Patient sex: M
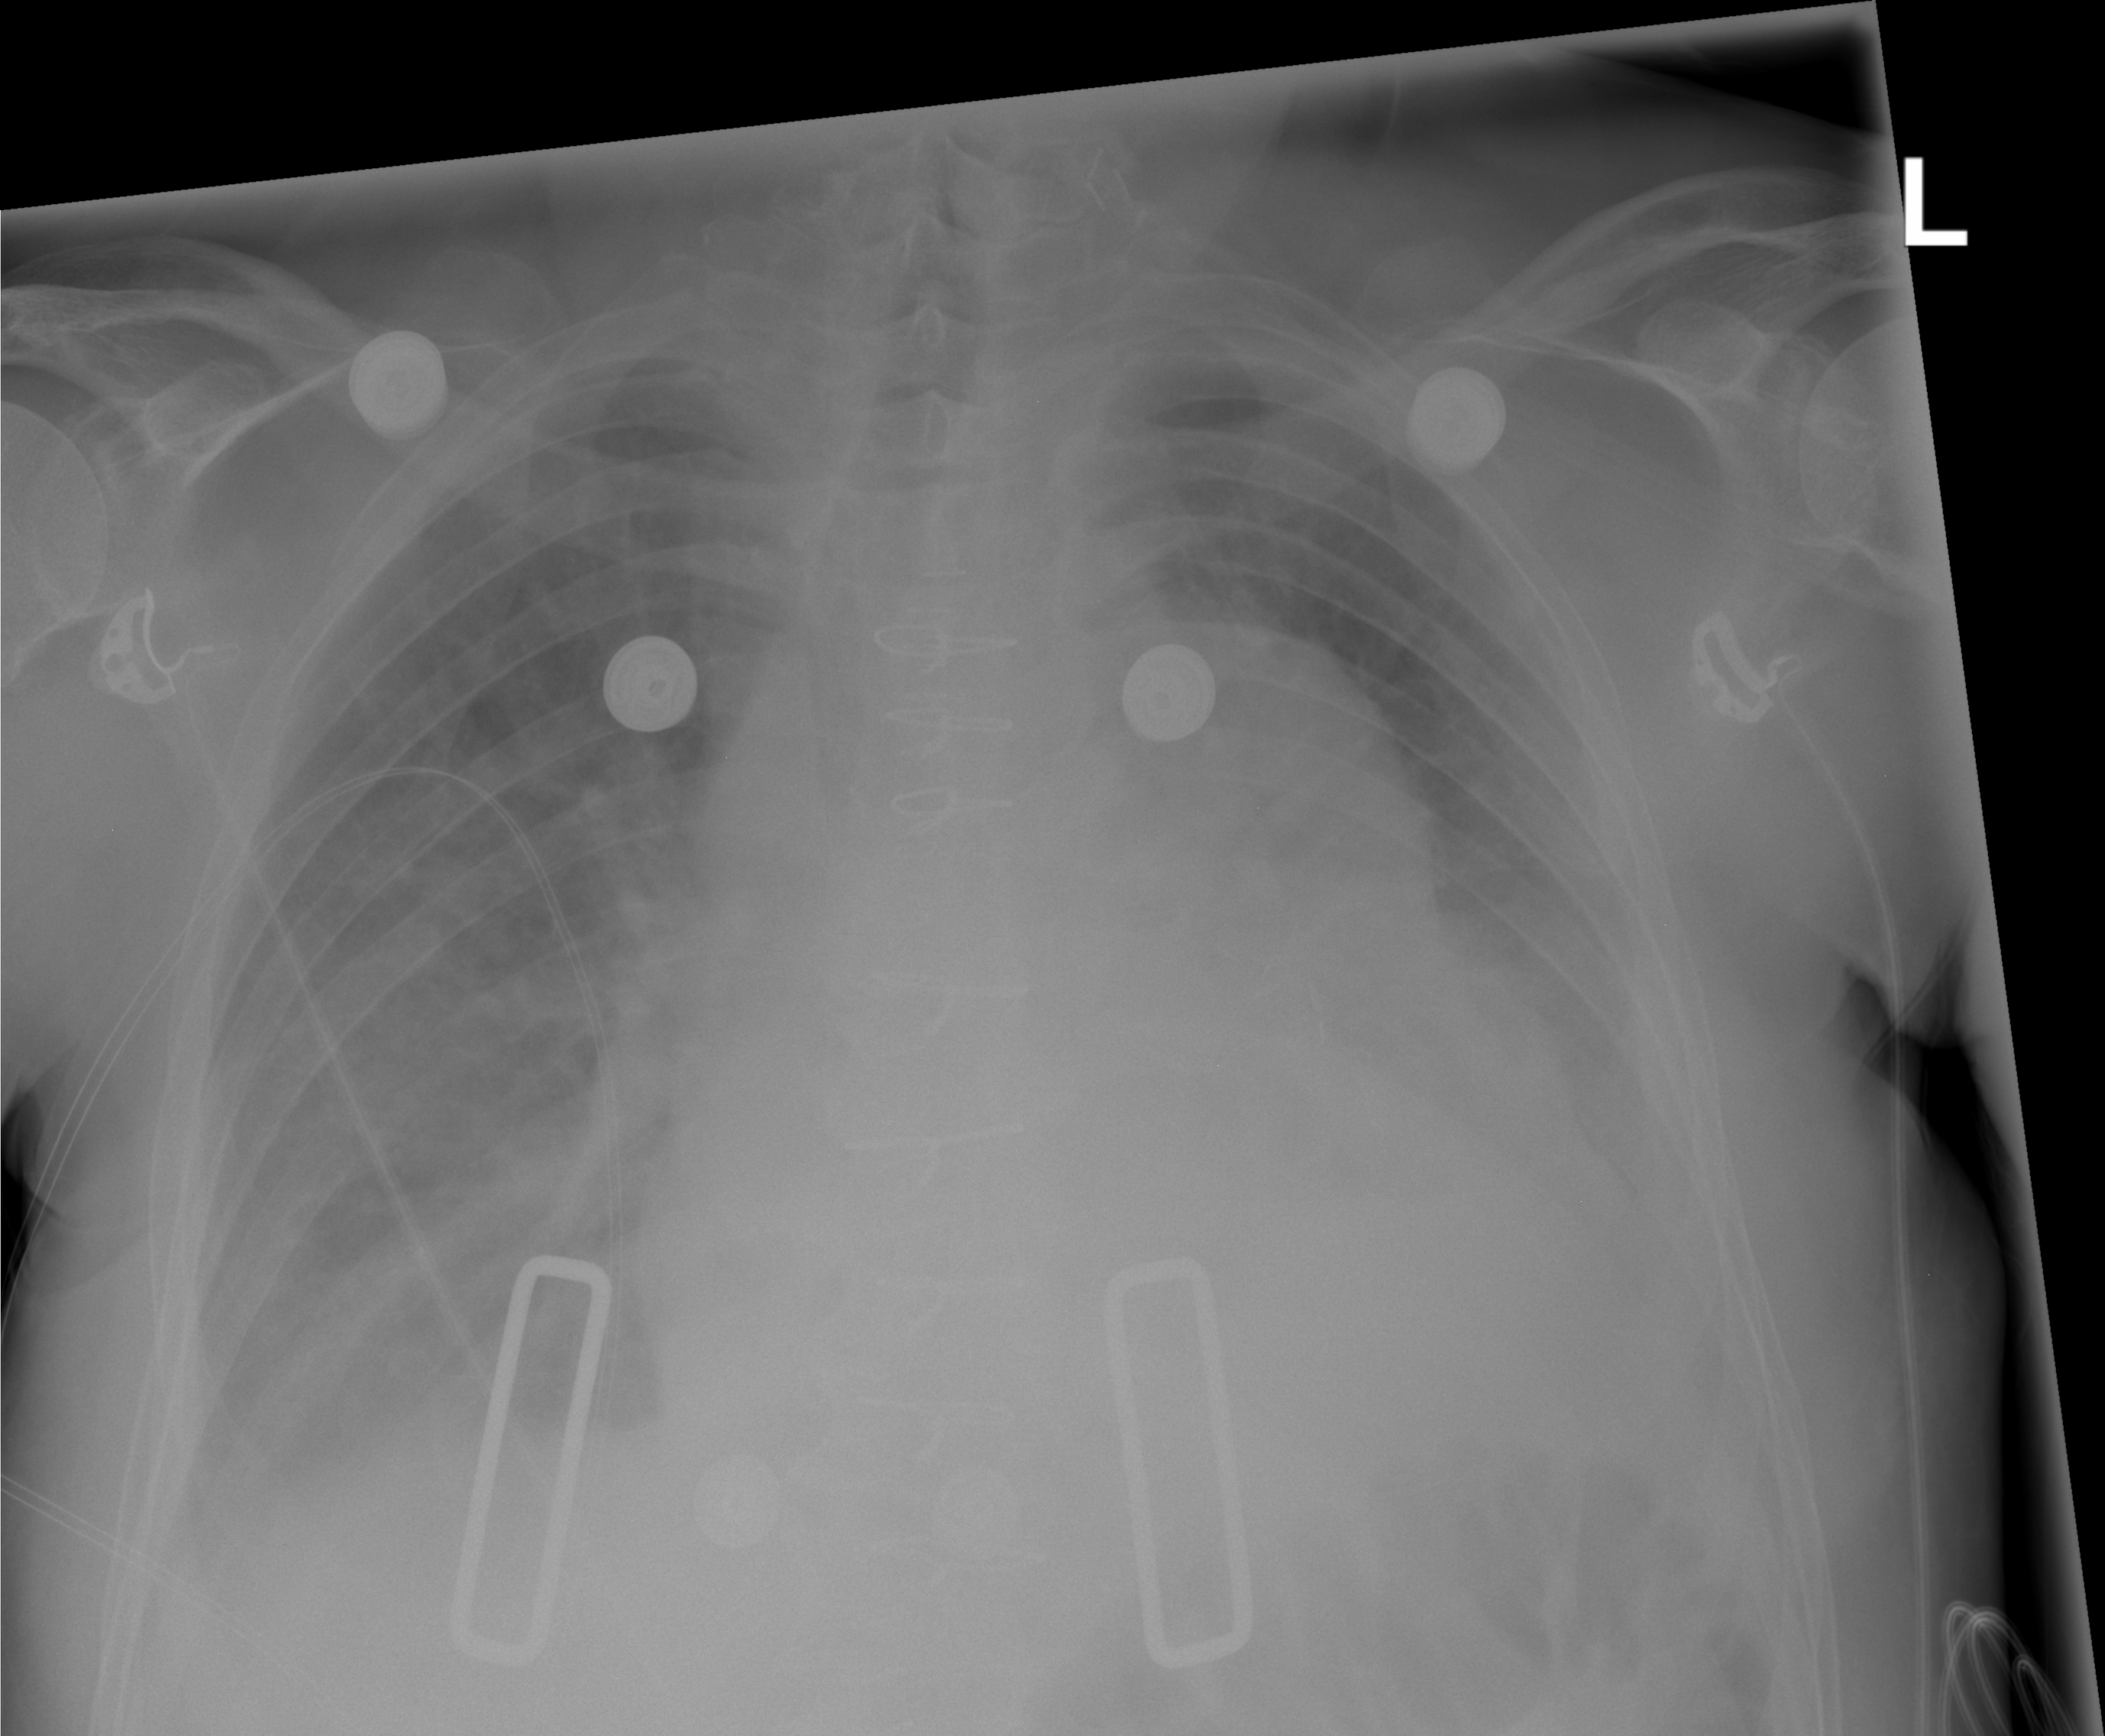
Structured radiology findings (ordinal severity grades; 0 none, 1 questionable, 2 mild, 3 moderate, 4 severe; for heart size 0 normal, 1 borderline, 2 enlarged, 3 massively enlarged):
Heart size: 2
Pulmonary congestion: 2
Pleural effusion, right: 2
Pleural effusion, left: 2
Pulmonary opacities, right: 2
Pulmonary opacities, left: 2
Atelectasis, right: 2
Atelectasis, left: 2